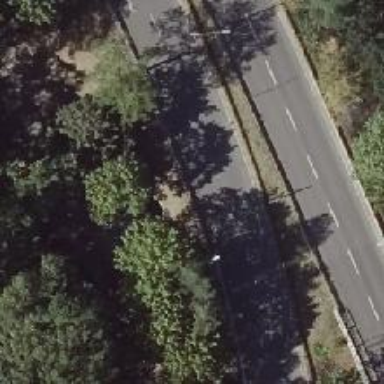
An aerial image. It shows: Asphalt path that goes through tunnel.